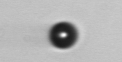
Label: bead